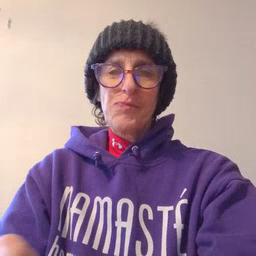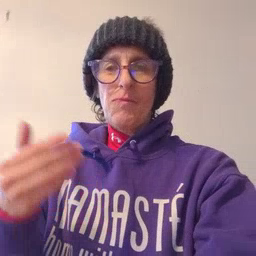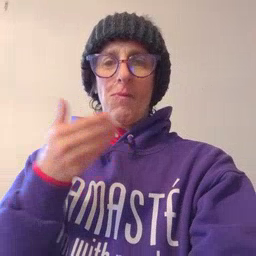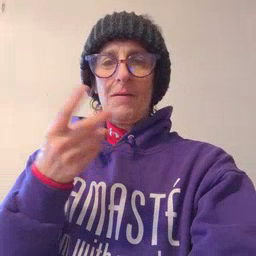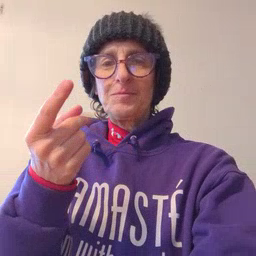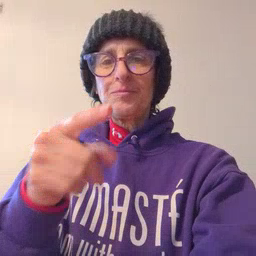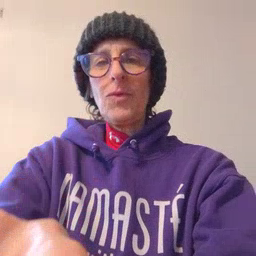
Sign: puppy